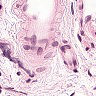
Metastatic tissue present: no